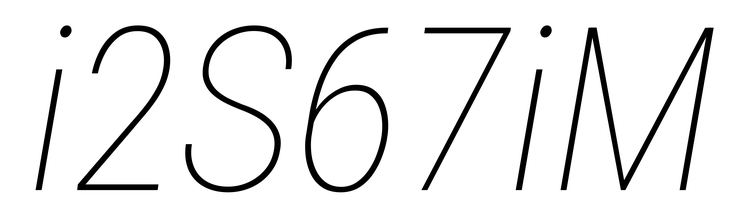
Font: Roboto-Italic_Condensed_Thin_Italic